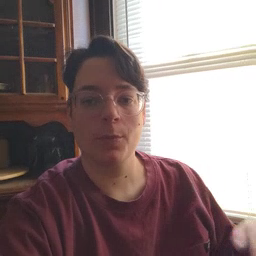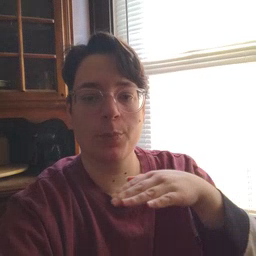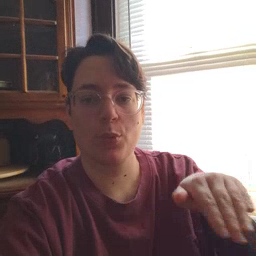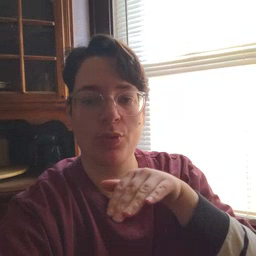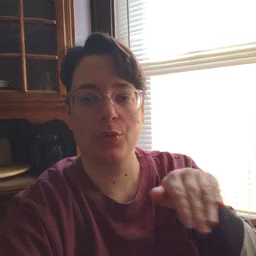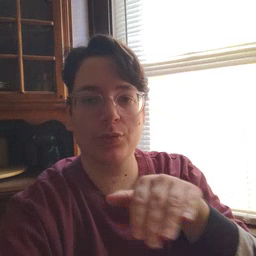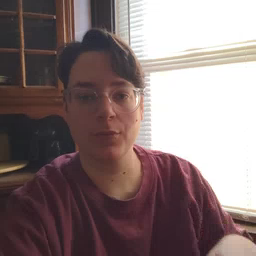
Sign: pool